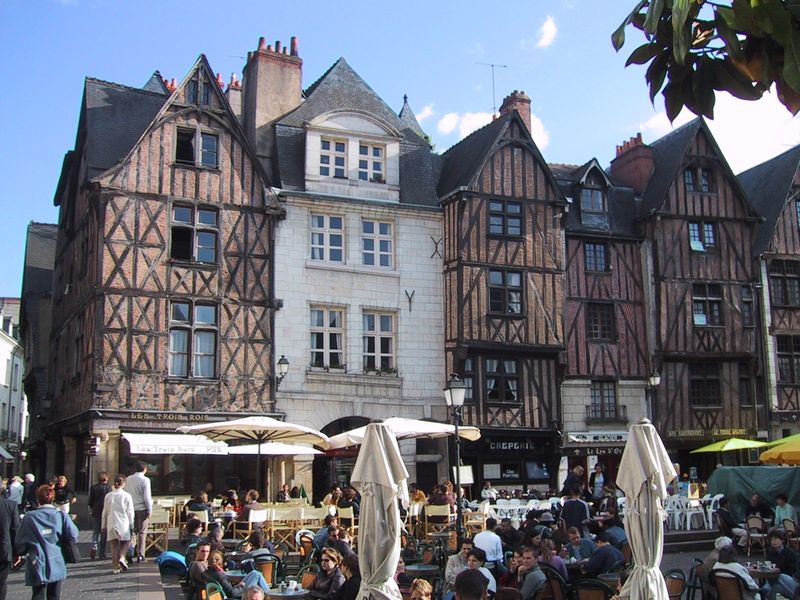
Titel: Place Plumereau; einstiger Hutmarkt mit Fachwerkhäusern
Standort: Tours (EU - F)
Schlagwörter: menschen, stadt, fenster, dach, alt, architektur, häuser, fassaden, dächer, giebel, platz, schmal, foto, fotografie, blauer himmel, mittelalter, fachwerk, fachwerkhaus, marktplatz, geschosse, sonnenschirme, altstadt, andreaskreuz